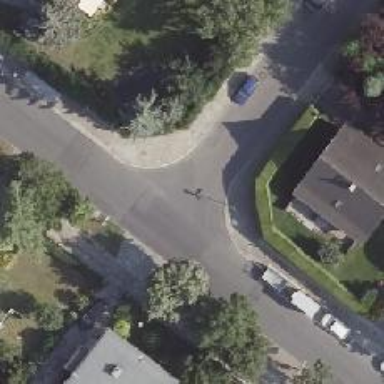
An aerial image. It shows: Unmarked crossing on the road.